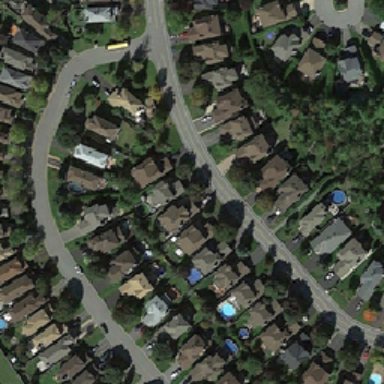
The area has a row of gray roof houses .